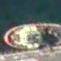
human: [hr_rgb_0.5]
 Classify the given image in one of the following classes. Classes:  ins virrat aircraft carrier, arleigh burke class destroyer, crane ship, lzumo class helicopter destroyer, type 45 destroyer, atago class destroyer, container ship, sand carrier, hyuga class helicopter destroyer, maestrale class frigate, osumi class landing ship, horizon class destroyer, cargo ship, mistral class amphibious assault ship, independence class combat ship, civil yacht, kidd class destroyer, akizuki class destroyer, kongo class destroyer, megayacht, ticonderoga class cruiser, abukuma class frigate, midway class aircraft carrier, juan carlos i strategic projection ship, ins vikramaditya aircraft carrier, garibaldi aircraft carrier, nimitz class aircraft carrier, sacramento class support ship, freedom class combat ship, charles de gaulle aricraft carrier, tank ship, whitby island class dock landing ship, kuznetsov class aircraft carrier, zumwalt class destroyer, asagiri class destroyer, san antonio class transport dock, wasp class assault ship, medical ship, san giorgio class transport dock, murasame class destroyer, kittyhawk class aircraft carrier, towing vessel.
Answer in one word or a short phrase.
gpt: Towing vessel